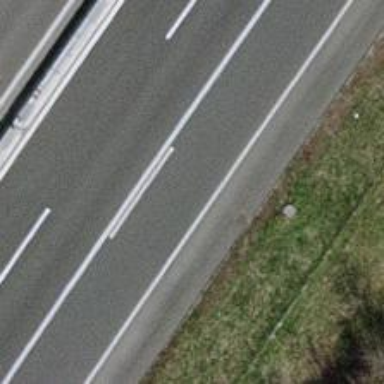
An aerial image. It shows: Motorway link.